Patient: sex M, age 60
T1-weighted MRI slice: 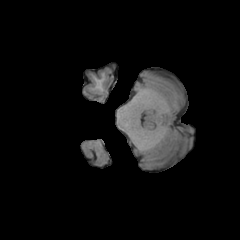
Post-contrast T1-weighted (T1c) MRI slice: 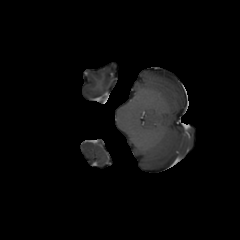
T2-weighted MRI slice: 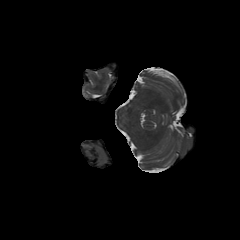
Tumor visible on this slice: no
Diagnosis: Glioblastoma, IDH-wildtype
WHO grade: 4